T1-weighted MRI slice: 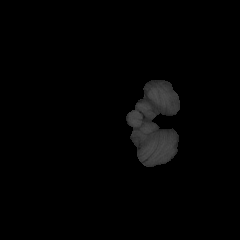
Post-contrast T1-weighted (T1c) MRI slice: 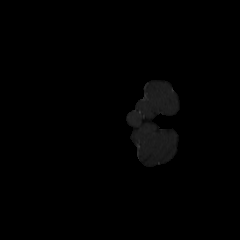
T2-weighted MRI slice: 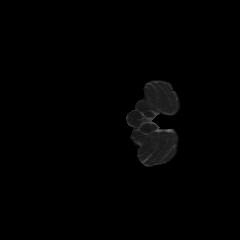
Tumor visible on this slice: no